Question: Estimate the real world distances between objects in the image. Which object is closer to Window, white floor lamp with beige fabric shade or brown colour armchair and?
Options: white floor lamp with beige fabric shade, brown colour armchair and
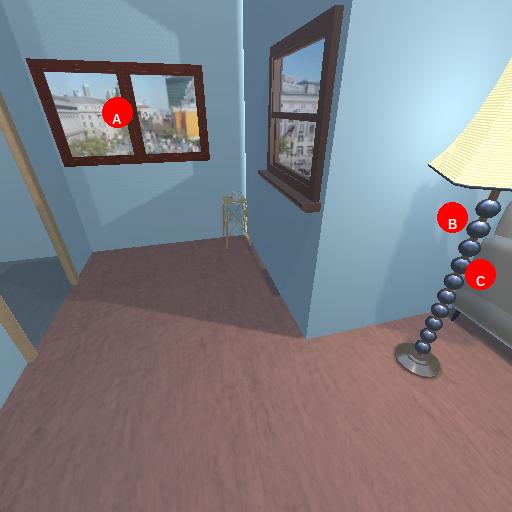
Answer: white floor lamp with beige fabric shade